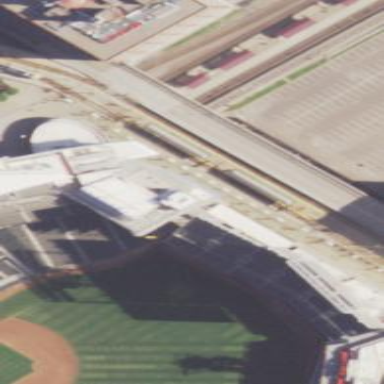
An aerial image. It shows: Bridge with light rail platform for public transport.